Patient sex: M
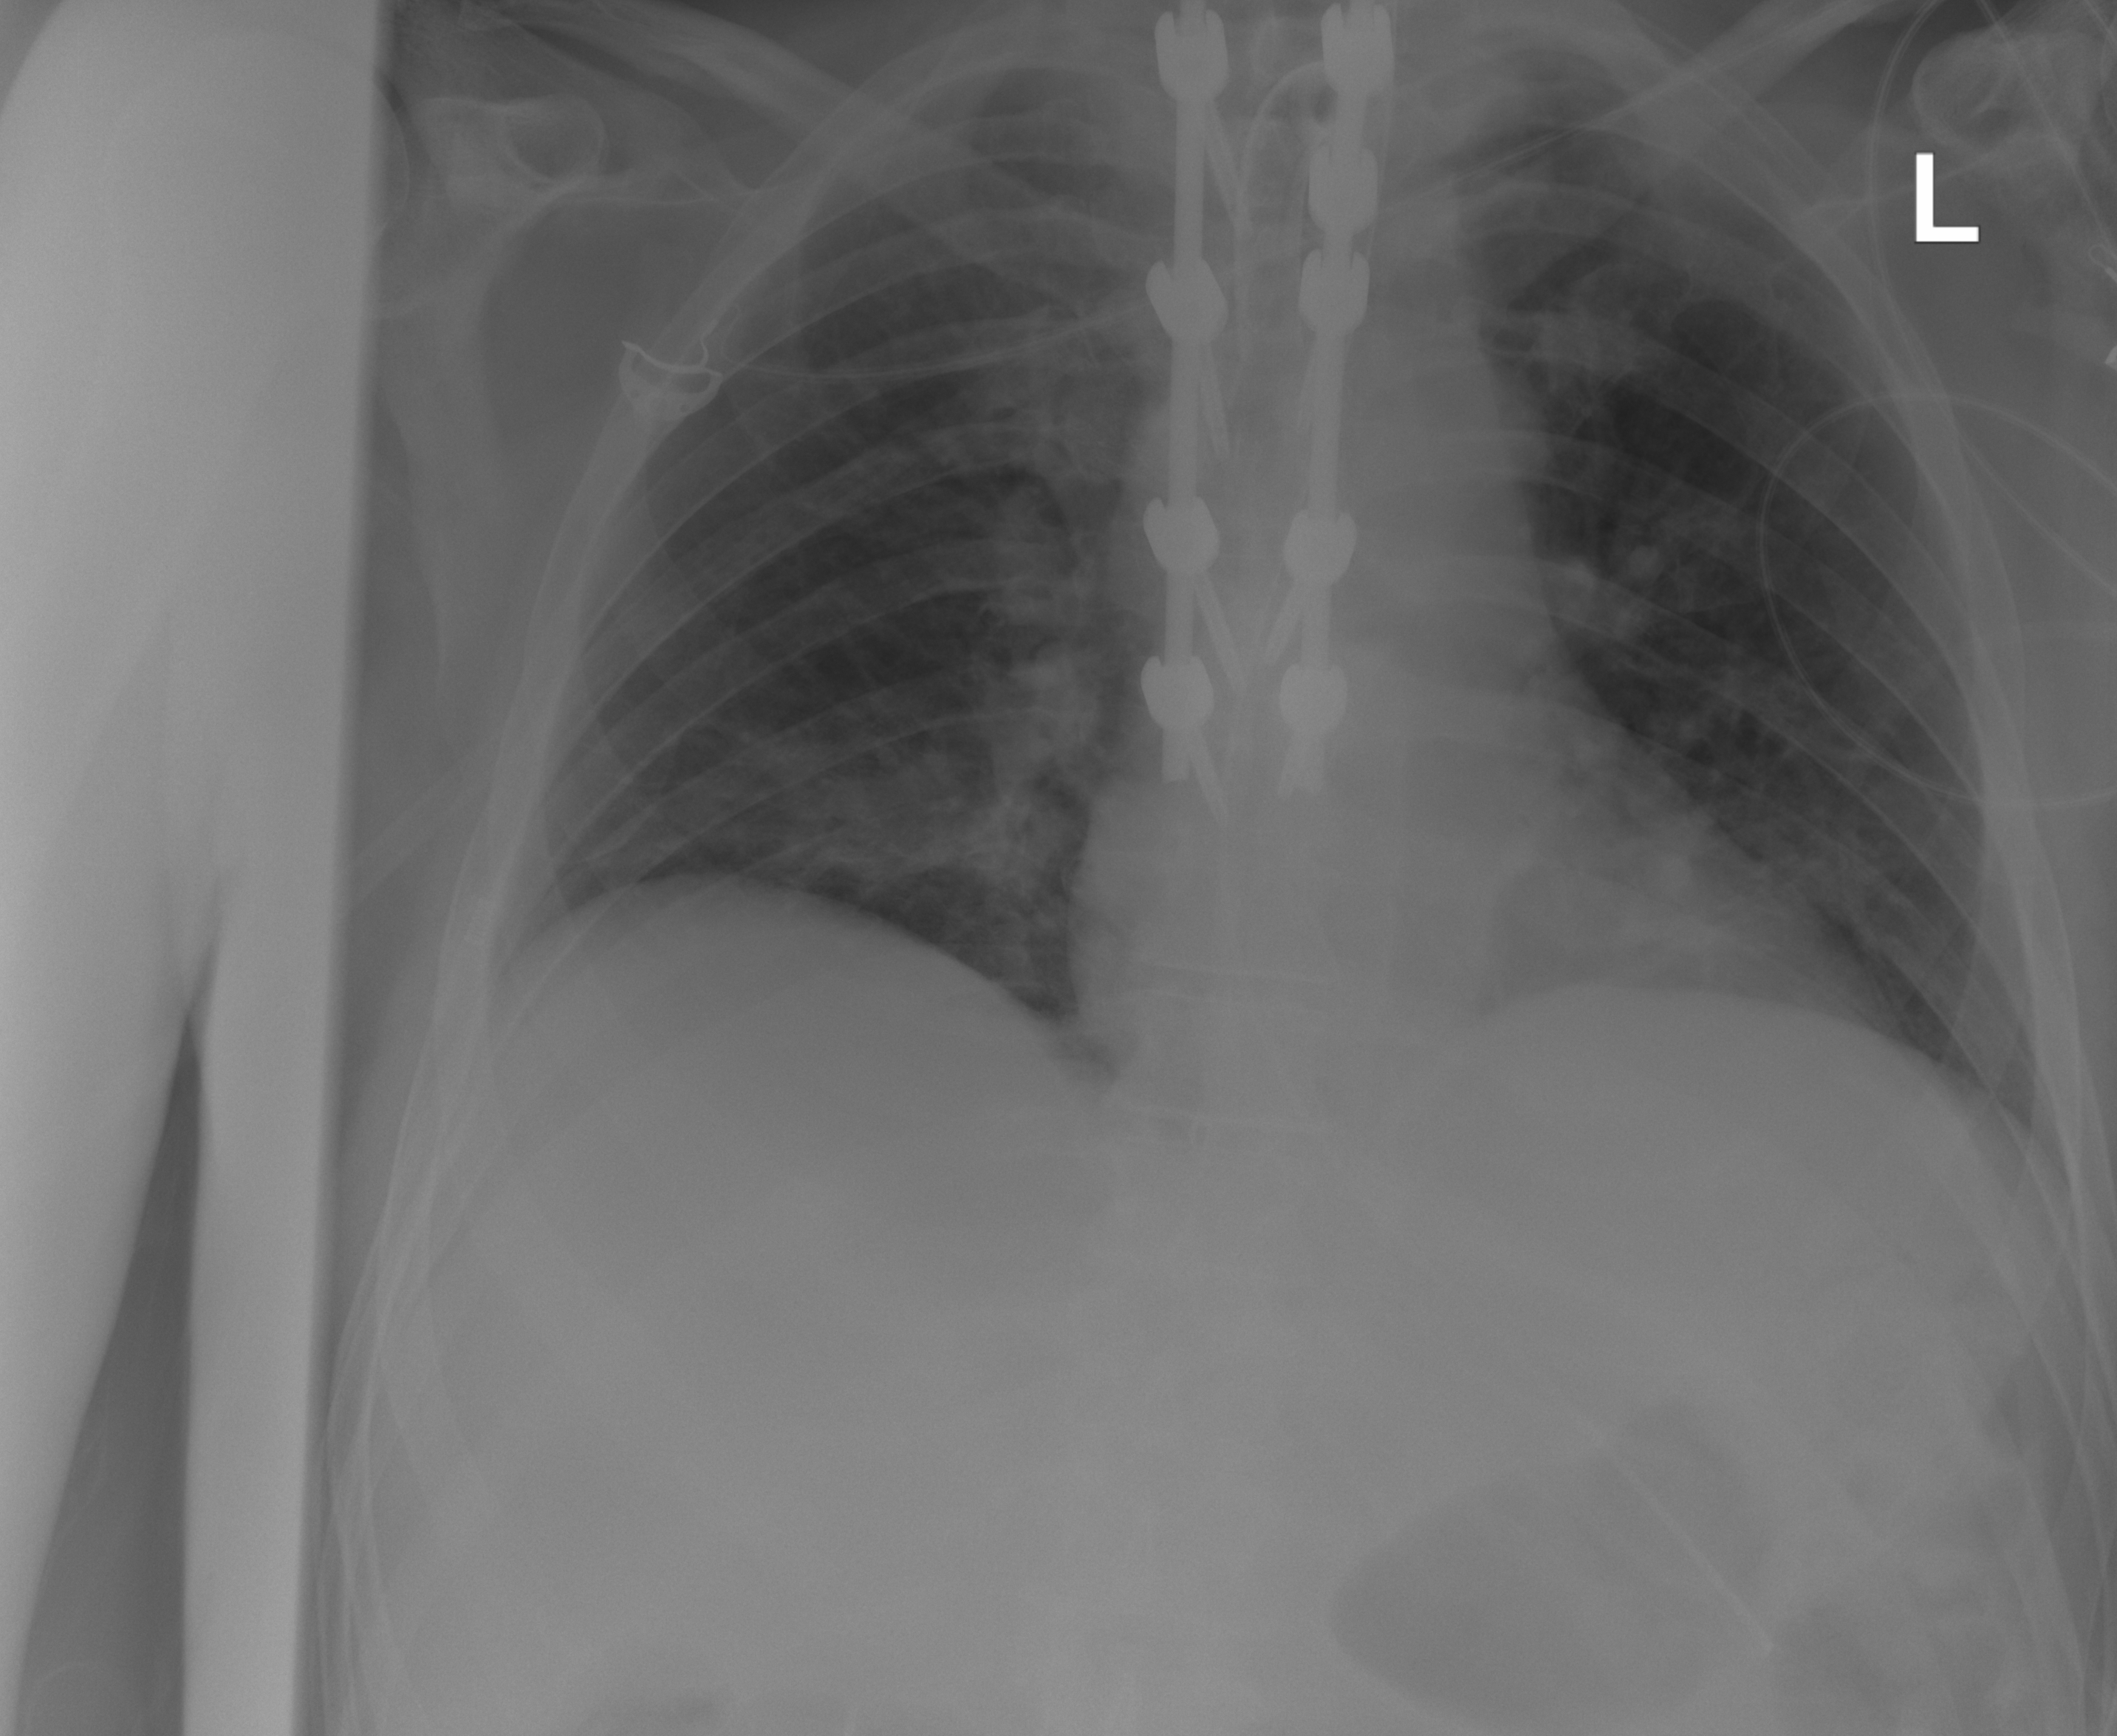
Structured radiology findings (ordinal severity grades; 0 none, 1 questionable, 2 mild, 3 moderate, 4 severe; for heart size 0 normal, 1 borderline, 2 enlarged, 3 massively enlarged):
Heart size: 0
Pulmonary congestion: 2
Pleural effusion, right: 0
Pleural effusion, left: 0
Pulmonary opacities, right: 0
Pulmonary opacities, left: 0
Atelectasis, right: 0
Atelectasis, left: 0